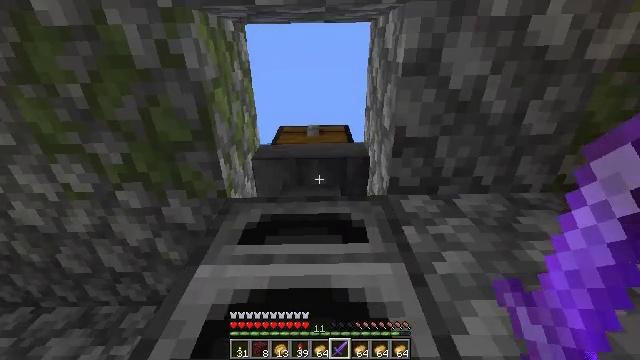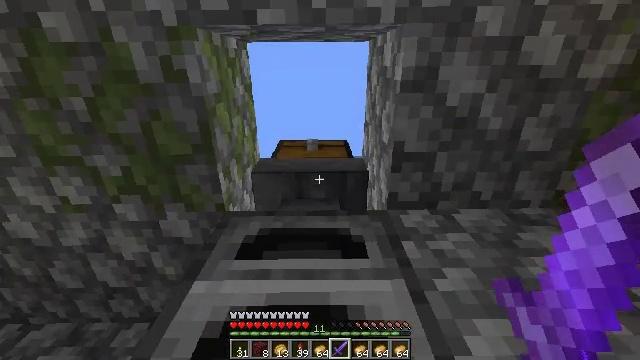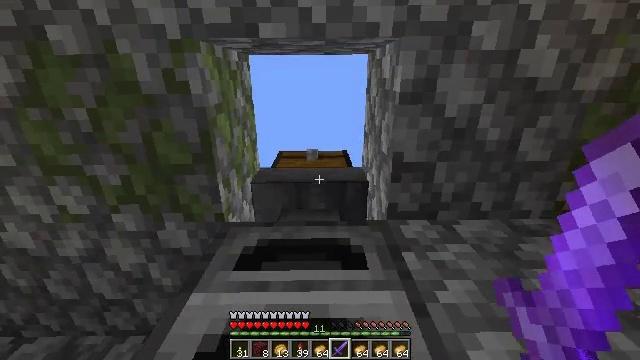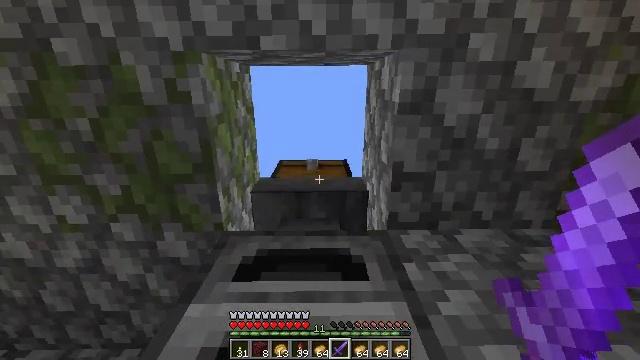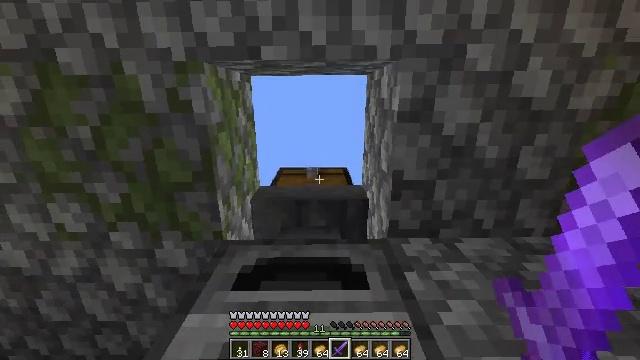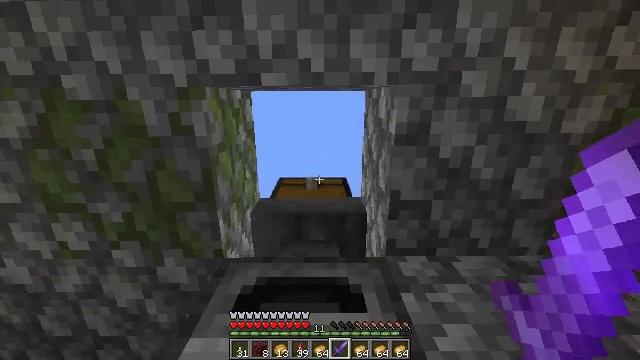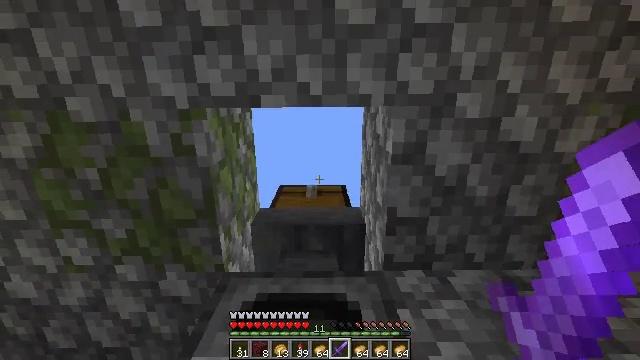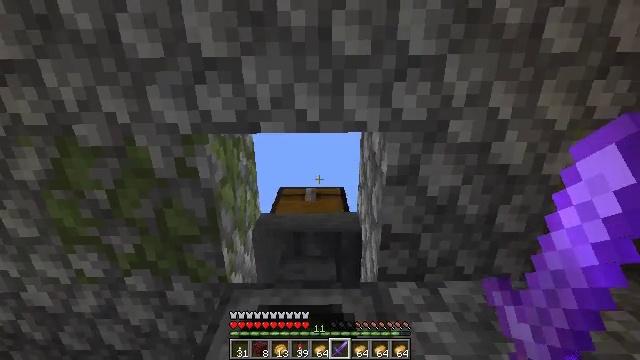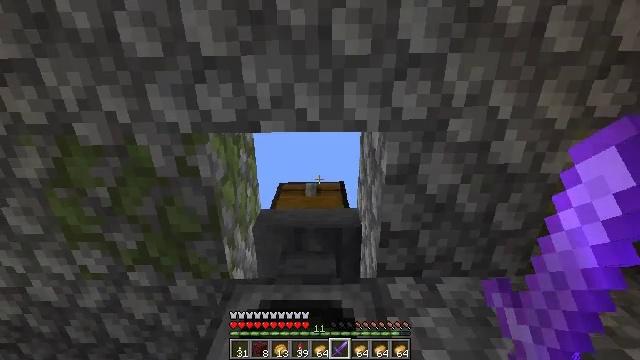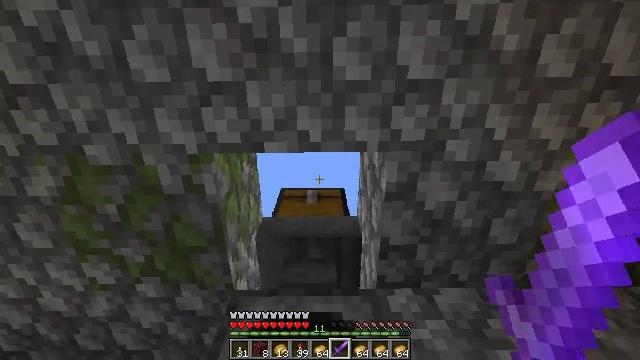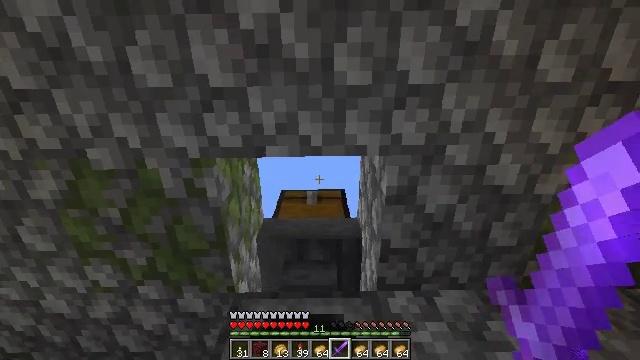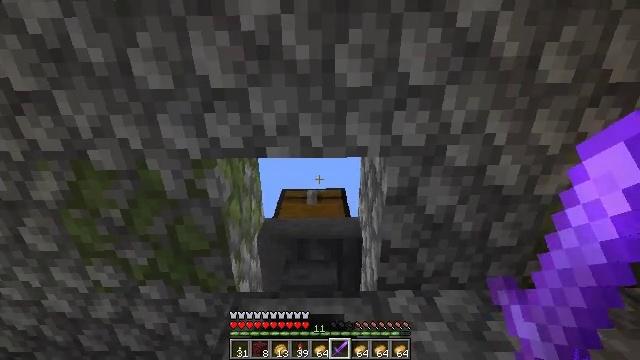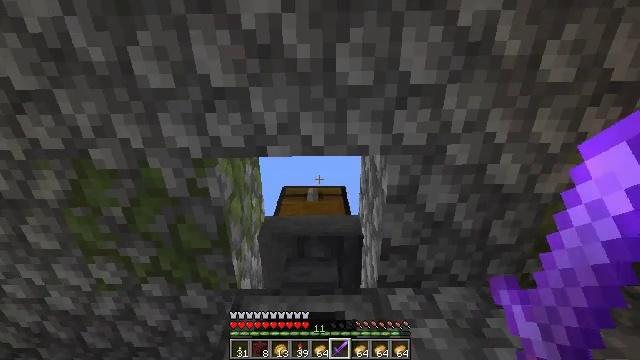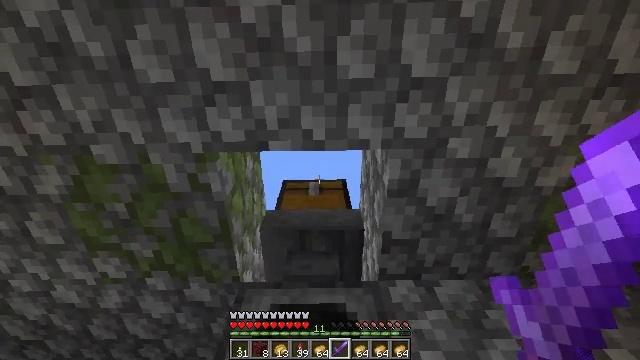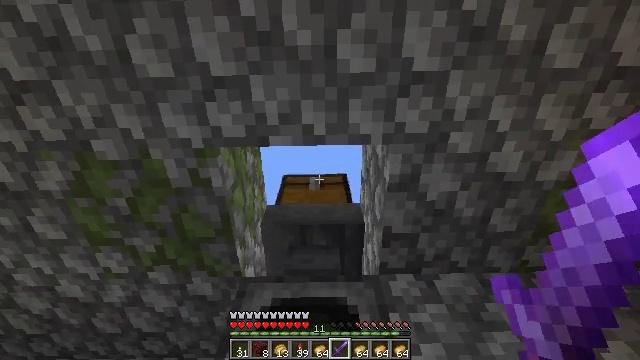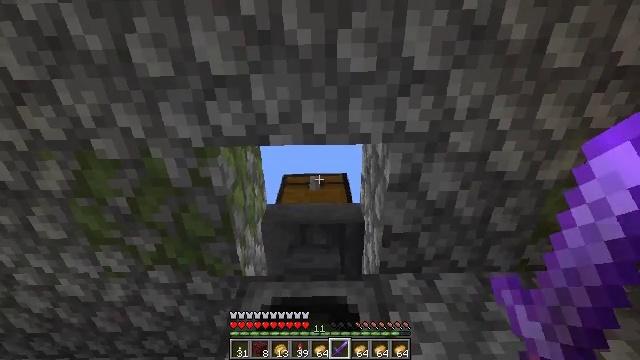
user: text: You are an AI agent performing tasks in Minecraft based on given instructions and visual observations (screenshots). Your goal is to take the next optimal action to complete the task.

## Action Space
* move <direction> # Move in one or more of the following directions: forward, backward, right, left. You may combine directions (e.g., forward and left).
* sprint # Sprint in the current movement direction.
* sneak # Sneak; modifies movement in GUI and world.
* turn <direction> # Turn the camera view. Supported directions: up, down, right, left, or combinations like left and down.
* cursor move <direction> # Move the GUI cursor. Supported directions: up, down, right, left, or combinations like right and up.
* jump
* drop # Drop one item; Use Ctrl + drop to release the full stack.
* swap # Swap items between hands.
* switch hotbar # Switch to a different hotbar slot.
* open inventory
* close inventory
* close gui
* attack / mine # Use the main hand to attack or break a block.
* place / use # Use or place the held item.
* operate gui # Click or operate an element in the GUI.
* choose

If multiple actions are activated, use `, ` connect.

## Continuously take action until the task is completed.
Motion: motion action
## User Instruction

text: craft item air
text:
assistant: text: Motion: turn up
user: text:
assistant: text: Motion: turn up
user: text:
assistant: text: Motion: turn up
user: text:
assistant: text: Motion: turn up
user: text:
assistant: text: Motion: move back
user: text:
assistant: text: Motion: move back
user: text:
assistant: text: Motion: move back, turn down
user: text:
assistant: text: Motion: turn down
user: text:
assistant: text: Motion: no_op
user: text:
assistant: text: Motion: no_op
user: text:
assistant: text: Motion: no_op
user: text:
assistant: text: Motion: no_op
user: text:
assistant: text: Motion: turn down
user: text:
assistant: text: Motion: turn down
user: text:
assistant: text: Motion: no_op
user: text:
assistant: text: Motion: no_op
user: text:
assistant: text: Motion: no_op
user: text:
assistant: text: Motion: no_op
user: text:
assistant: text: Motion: use / place
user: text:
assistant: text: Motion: use / place
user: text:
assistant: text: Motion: use / place
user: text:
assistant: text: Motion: use / place
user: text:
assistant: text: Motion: no_op
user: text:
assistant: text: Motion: no_op
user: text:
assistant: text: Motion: no_op
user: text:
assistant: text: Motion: no_op
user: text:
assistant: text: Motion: no_op
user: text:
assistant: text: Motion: no_op
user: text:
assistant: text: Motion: no_op
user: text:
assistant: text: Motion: no_op